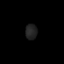
Tissue: prostate
Cell type: T cells
Senescence score: 0.3565
Nuclear area (px): 176
Mean DAPI intensity: 34.21